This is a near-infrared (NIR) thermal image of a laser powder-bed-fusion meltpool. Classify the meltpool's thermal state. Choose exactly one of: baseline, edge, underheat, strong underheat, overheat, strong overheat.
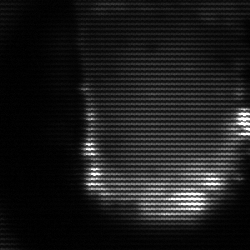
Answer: baseline